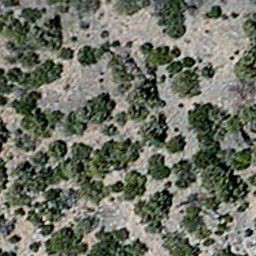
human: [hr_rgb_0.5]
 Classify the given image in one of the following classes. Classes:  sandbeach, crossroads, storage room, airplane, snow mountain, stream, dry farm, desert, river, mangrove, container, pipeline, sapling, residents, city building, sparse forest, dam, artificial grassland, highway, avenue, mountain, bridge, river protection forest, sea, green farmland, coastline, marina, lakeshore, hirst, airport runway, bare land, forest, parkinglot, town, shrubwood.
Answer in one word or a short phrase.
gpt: sparse forest